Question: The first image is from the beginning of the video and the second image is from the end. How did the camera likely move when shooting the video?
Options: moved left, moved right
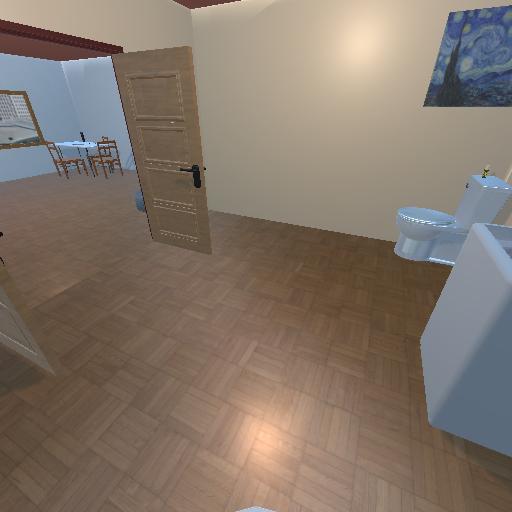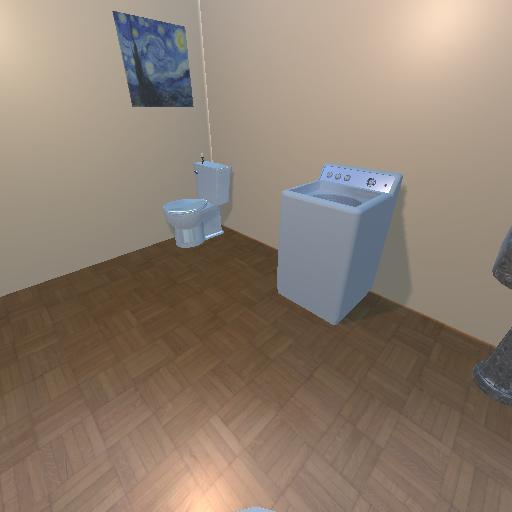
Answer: moved left